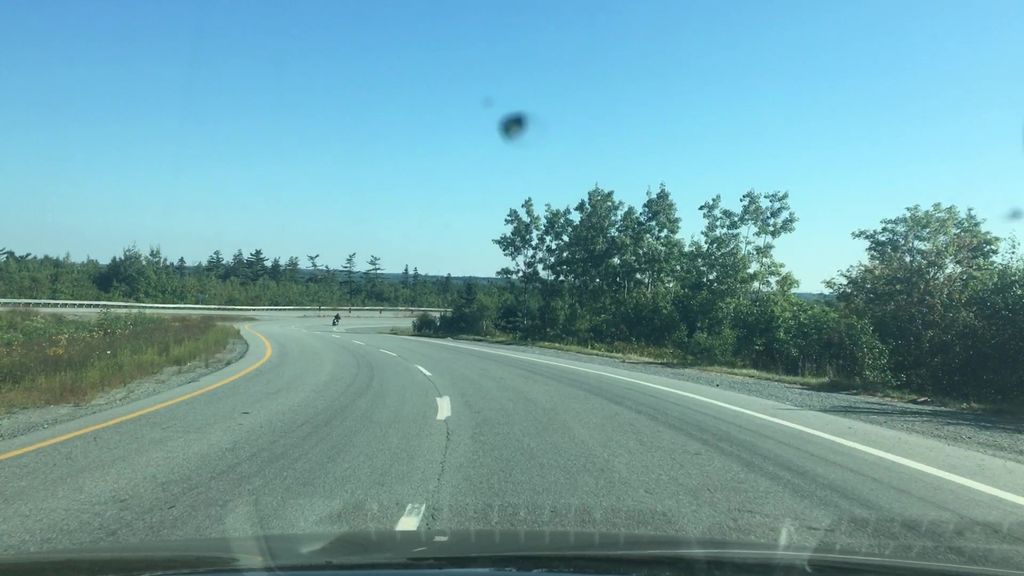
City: halifax